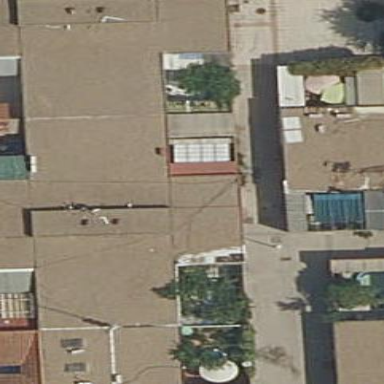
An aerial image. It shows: Flat-roofed house.